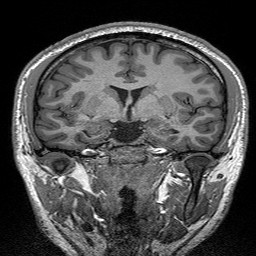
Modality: T1w
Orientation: sagittal
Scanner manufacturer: siemens
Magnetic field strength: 3 T
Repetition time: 2.3 s